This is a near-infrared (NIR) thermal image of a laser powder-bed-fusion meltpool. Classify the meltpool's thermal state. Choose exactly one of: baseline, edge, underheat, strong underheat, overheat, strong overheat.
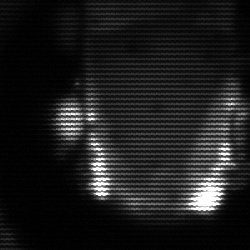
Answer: baseline